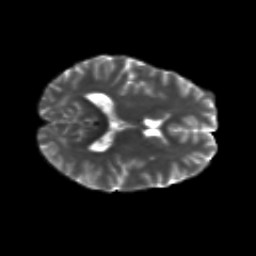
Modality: T2w
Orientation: axial
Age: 34
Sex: female
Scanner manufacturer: siemens
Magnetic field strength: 3 T
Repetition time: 8.8 s
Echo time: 0.085 s